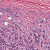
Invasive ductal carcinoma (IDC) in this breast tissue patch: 1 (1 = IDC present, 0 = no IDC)